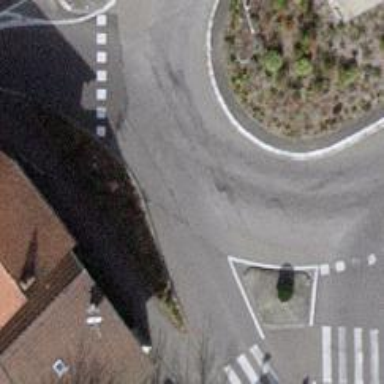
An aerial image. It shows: Secondary road with asphalt surface leading to roundabout junction.